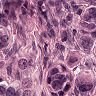
Metastatic tissue present: yes